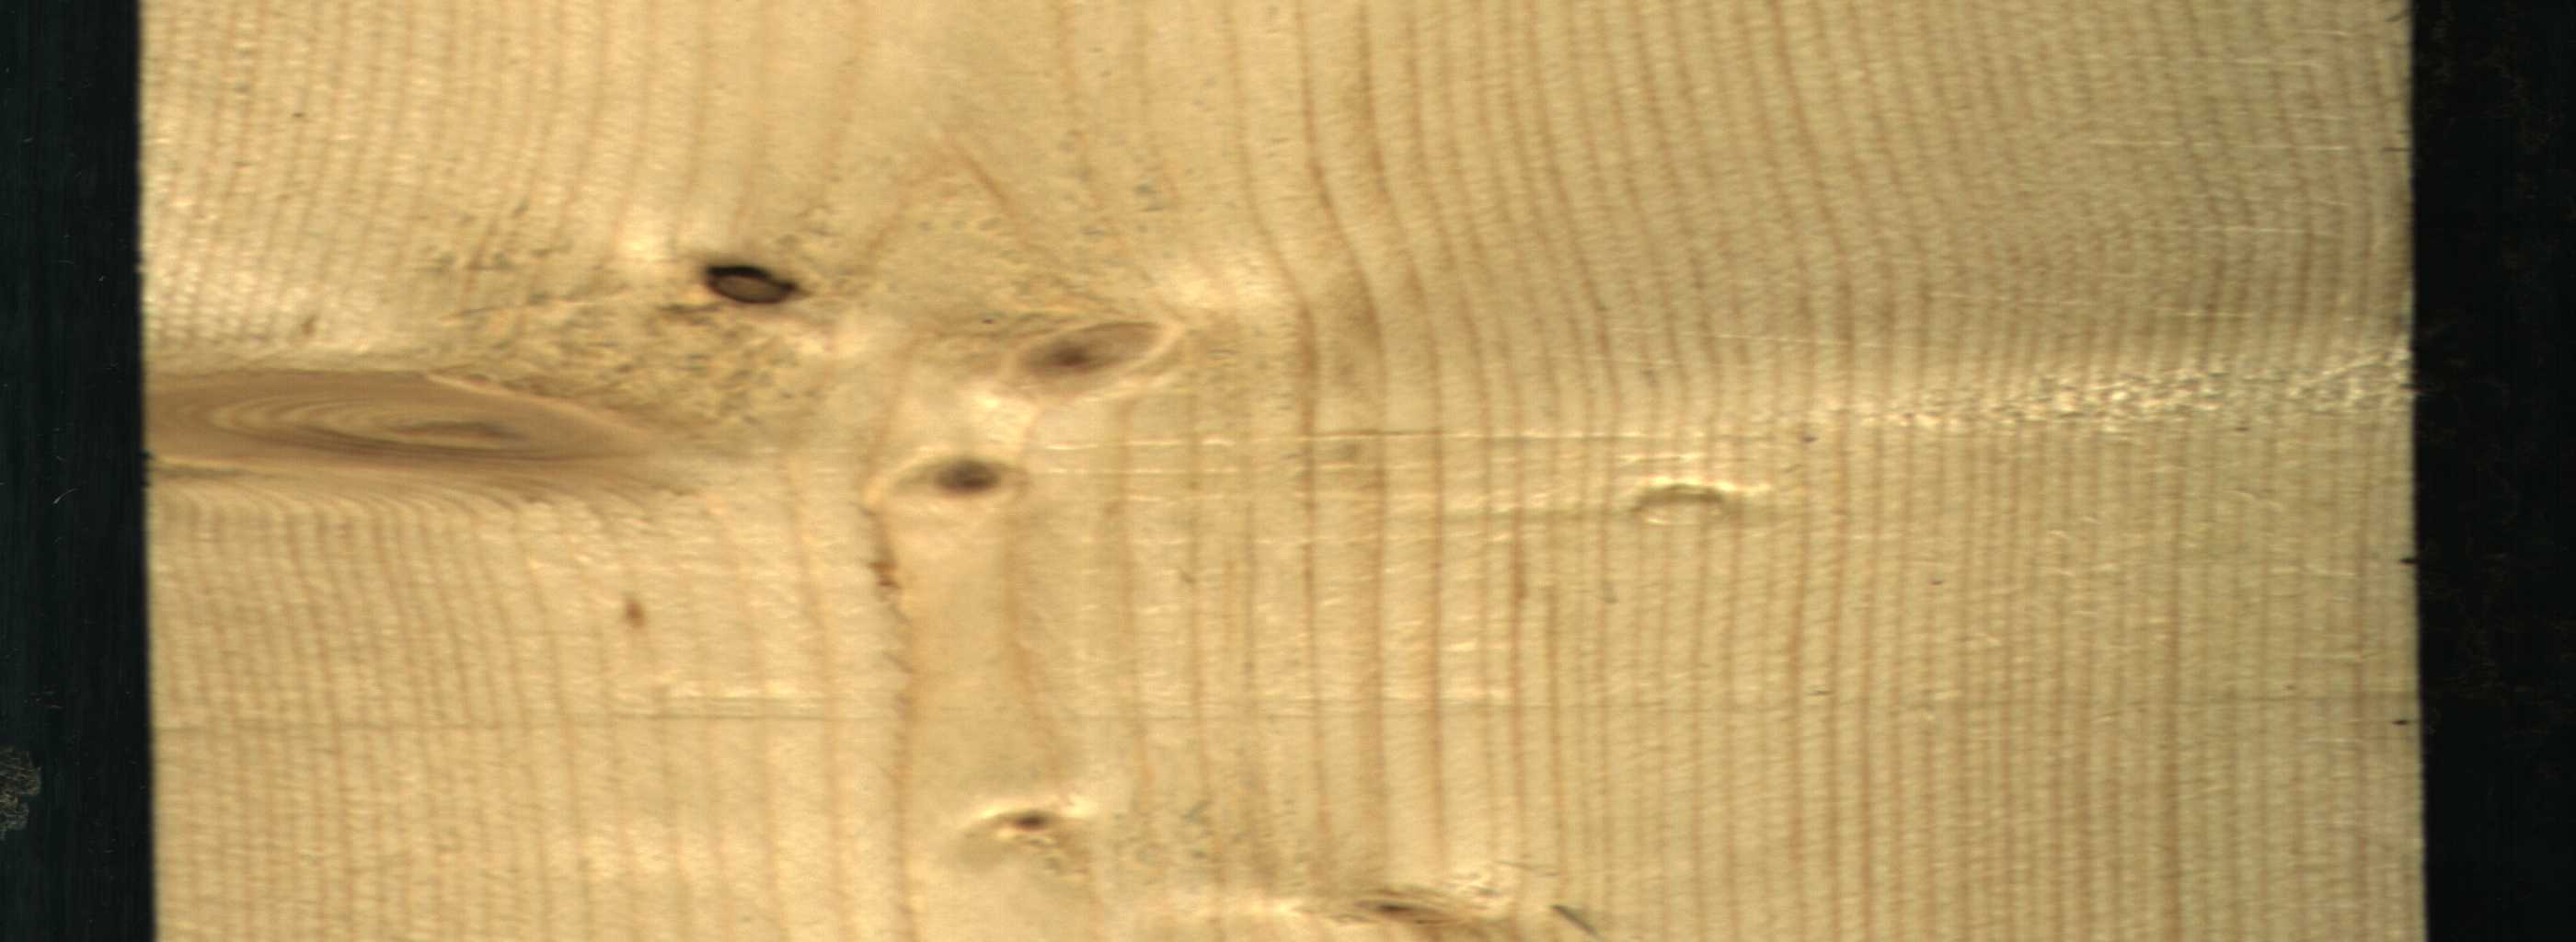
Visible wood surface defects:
Dead_Knot
Live_Knot
Live_Knot
Live_Knot
Live_Knot
Live_Knot